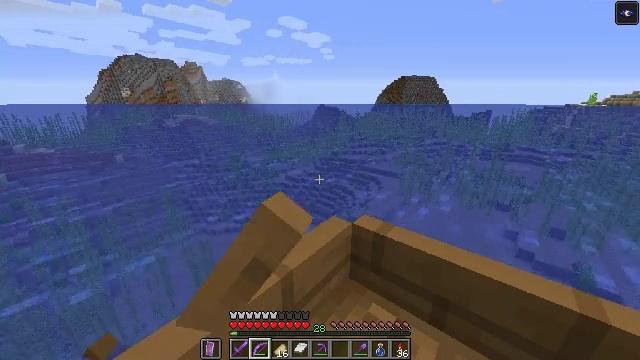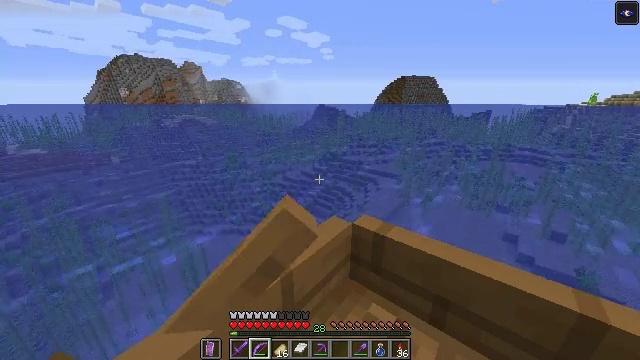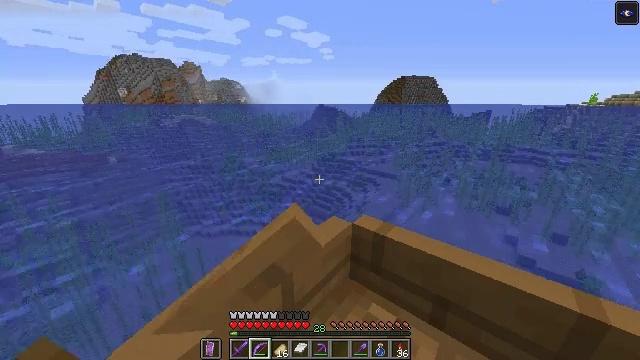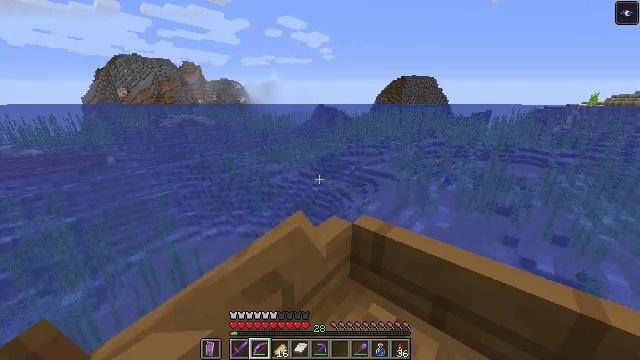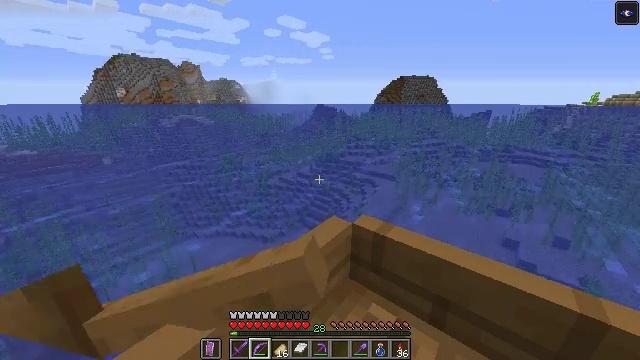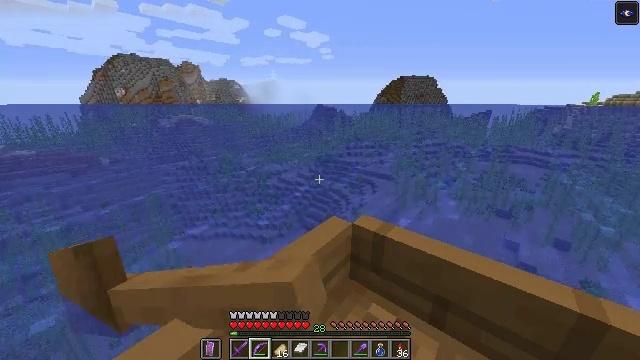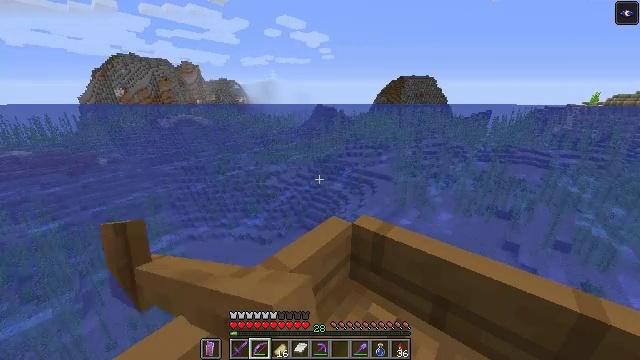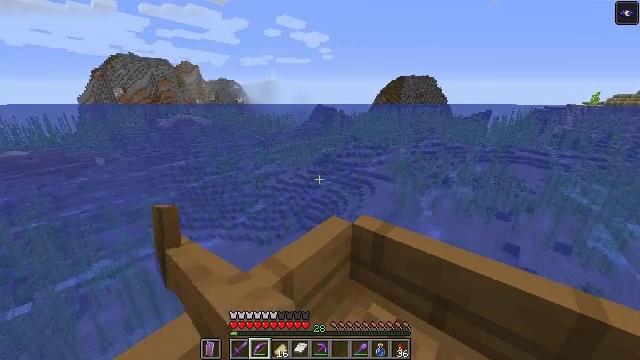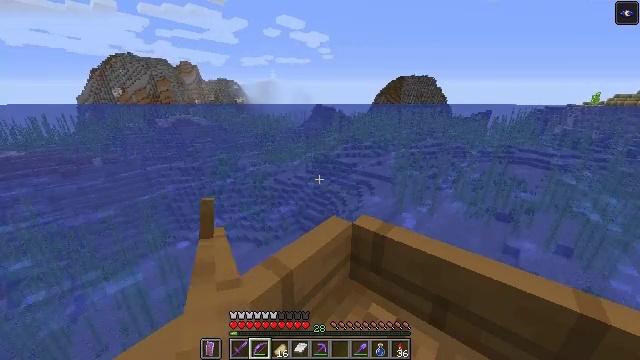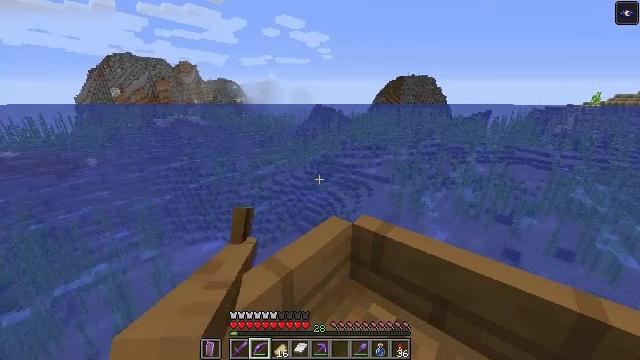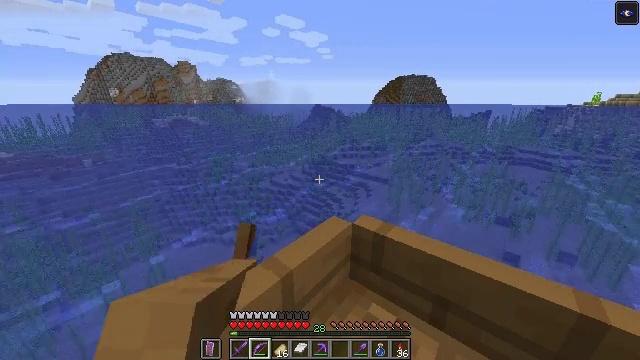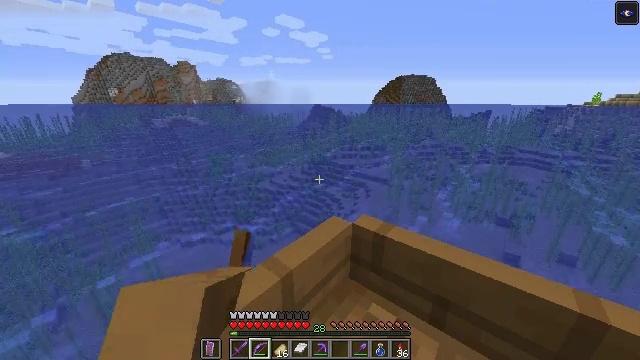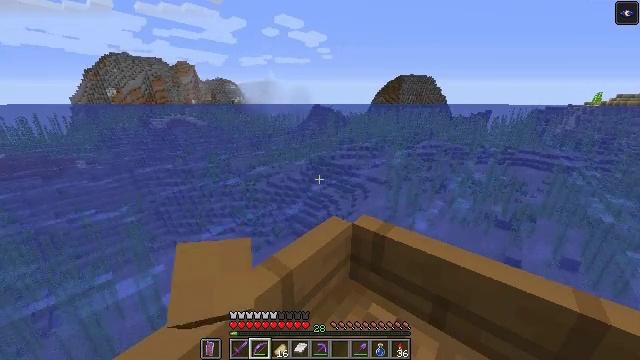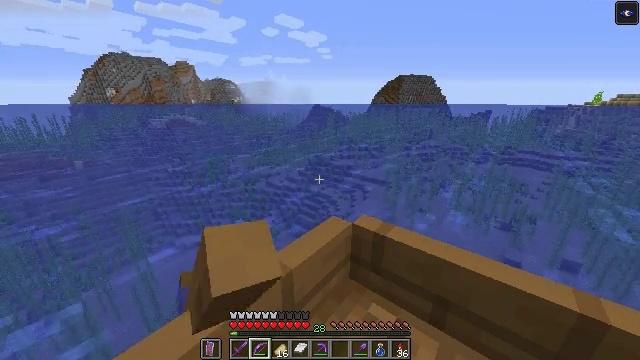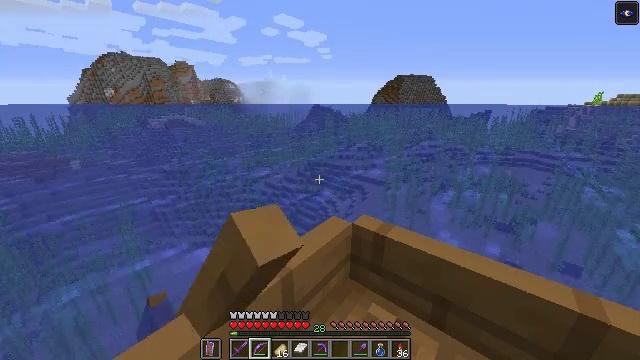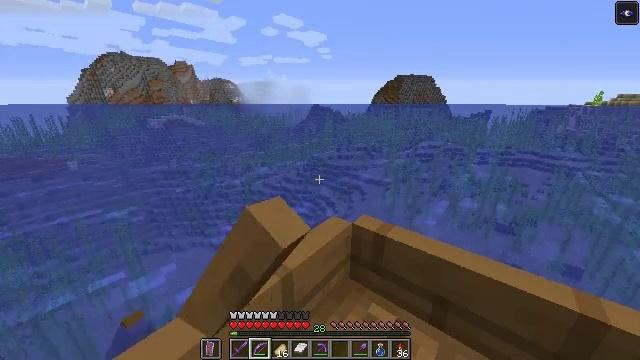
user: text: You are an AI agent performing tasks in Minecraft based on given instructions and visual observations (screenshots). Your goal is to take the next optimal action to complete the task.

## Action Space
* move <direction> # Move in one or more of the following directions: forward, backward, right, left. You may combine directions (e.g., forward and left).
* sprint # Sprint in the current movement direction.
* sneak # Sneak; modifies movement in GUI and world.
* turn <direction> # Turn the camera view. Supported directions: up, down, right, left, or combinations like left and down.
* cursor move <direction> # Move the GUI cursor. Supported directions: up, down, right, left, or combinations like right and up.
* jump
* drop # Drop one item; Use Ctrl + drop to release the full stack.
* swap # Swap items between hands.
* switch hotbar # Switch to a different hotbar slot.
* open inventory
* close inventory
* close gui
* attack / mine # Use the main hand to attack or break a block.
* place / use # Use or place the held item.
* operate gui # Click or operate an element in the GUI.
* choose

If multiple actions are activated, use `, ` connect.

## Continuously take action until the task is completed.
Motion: motion action
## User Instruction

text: Break oak leaves from the trees.
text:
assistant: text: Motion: move forward, sprint
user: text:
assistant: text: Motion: move forward, sprint
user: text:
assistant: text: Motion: move forward, sprint
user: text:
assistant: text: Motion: move forward, sprint
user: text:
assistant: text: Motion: move forward, sprint
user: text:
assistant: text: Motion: move forward, sprint
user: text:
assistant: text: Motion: move forward, sprint
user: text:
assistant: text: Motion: move forward, sprint
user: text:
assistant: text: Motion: move forward, sprint
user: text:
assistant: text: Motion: move forward, sprint
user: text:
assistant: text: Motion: move forward, sprint
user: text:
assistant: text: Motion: move forward, sprint
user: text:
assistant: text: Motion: move forward, sprint
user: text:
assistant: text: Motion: move forward, sprint
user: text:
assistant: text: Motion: move forward, sprint
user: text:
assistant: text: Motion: move forward, sprint
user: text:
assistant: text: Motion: move forward, sprint
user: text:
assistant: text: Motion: move forward, sprint
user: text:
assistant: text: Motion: move forward, sprint
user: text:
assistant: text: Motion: move forward, sprint
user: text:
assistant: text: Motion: move forward, sprint
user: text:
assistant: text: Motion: move forward, sprint
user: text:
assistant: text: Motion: move forward, sprint
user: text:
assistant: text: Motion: move forward, sprint
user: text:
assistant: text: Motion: move forward, sprint
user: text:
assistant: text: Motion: move forward, sprint
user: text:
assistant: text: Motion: move forward, sprint
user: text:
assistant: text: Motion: move forward, sprint
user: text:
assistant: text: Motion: move forward, sprint
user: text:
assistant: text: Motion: move forward, sprint